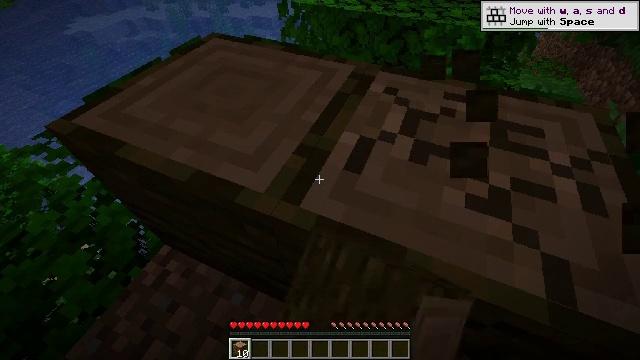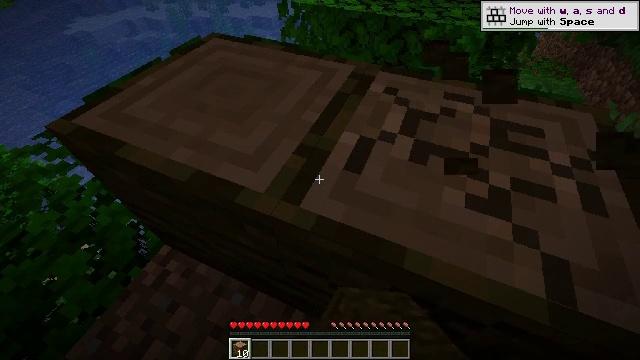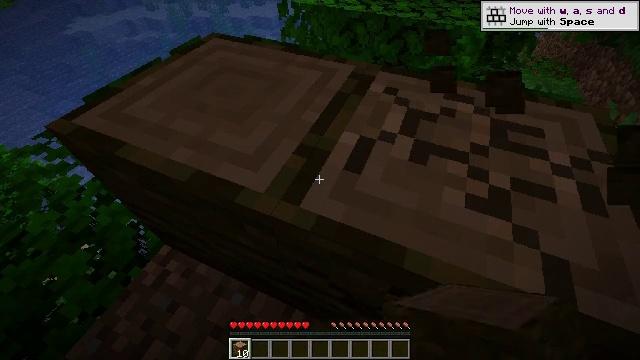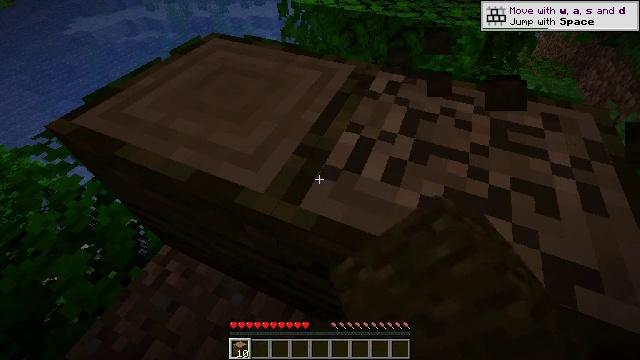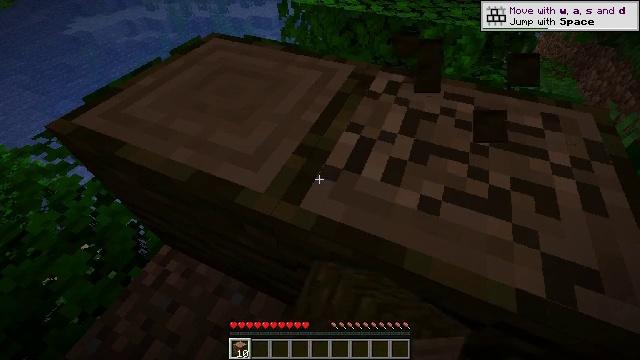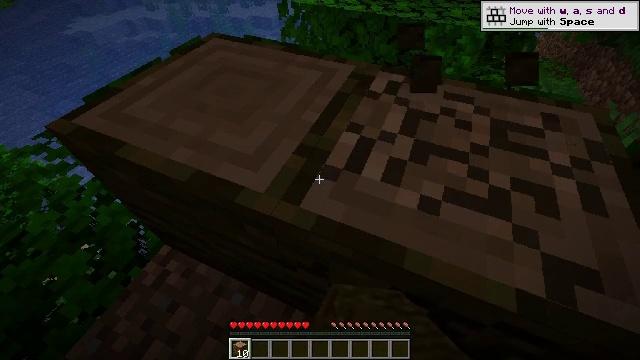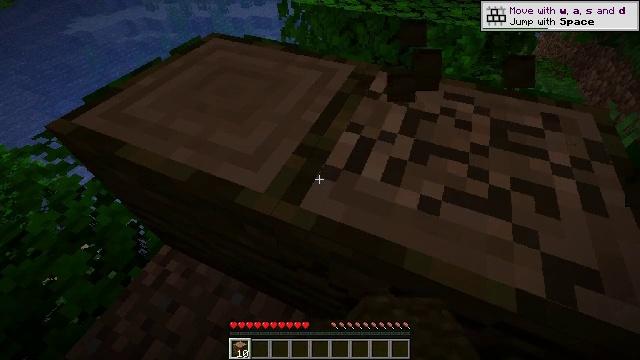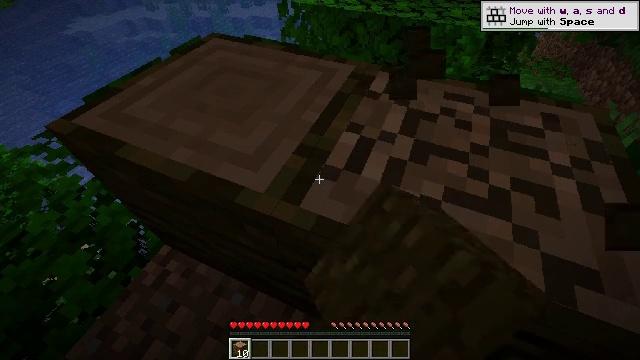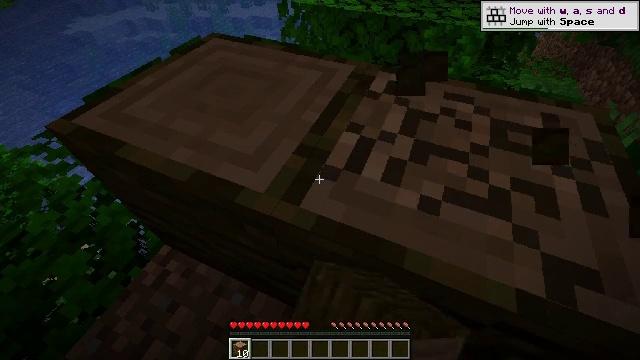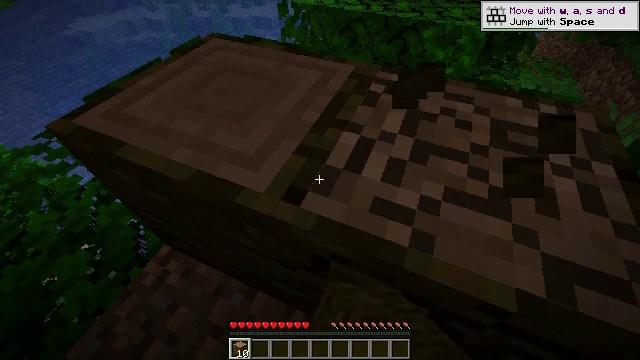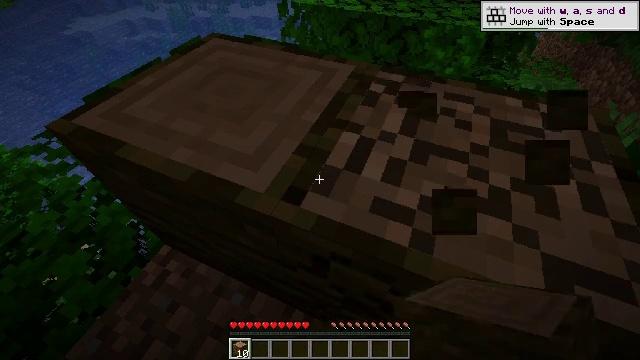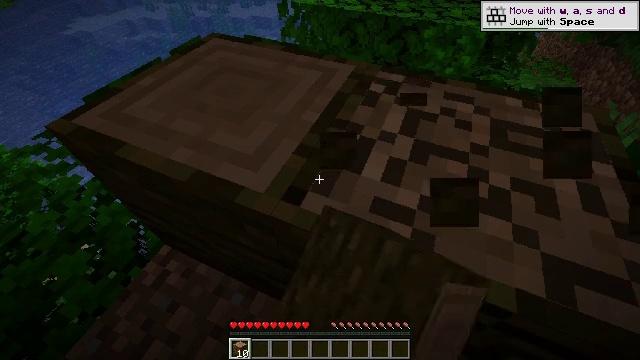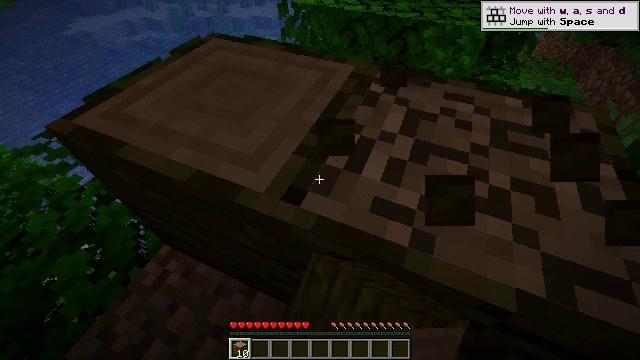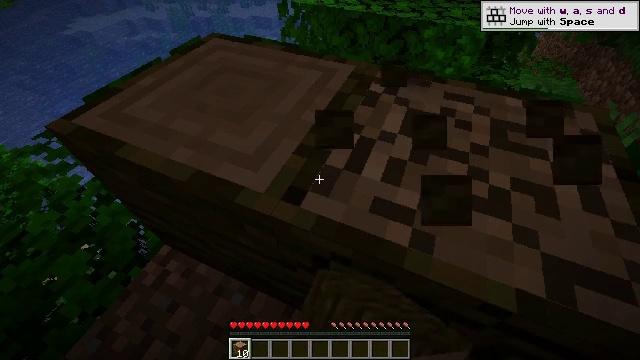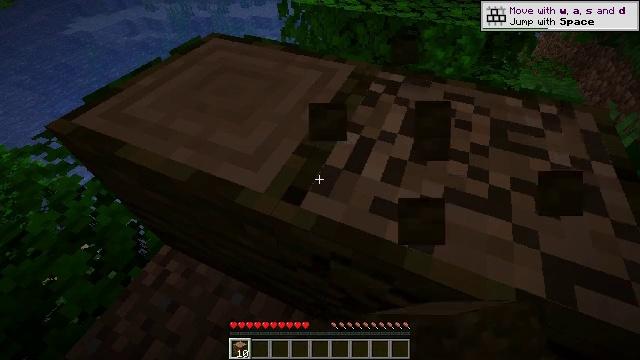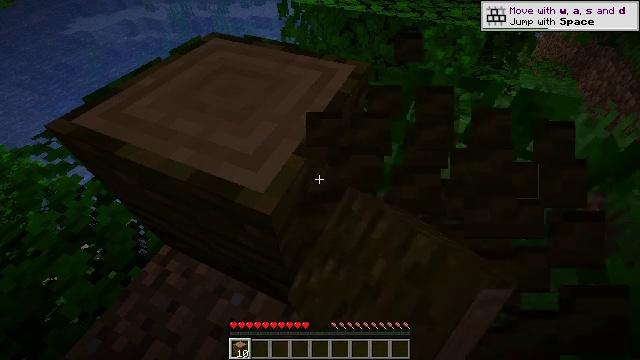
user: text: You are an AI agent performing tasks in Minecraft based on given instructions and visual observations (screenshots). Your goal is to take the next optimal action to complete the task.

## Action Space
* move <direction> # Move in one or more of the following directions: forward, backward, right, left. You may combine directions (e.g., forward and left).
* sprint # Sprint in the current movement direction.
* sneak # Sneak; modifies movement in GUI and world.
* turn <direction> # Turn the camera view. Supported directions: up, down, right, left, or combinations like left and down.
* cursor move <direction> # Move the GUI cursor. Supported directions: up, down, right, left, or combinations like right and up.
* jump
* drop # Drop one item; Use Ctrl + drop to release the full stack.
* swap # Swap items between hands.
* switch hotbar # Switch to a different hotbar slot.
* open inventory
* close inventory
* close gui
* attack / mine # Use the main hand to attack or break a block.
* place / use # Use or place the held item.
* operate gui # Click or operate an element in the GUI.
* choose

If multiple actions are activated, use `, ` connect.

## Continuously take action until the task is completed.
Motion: motion action
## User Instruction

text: Break the jungle log to gather wood.
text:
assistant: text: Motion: attack / mine
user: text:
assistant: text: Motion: attack / mine
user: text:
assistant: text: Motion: attack / mine
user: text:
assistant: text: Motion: attack / mine
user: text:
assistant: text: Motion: attack / mine
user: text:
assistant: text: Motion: attack / mine
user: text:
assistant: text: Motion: attack / mine
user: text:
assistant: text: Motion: attack / mine
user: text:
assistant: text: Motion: attack / mine
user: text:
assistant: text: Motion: attack / mine
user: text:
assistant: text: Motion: attack / mine
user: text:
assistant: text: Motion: attack / mine
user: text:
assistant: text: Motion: attack / mine
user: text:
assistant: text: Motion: attack / mine
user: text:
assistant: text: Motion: attack / mine
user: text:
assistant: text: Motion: attack / mine
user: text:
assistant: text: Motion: attack / mine
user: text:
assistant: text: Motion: attack / mine
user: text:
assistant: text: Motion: attack / mine
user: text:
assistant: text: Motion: attack / mine
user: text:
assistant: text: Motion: attack / mine
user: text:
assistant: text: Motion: attack / mine
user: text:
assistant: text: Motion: attack / mine
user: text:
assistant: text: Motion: attack / mine
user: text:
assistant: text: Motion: attack / mine
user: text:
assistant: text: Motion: attack / mine
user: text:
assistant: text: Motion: attack / mine
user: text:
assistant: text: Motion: attack / mine
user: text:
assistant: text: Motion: attack / mine
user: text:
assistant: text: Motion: attack / mine